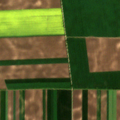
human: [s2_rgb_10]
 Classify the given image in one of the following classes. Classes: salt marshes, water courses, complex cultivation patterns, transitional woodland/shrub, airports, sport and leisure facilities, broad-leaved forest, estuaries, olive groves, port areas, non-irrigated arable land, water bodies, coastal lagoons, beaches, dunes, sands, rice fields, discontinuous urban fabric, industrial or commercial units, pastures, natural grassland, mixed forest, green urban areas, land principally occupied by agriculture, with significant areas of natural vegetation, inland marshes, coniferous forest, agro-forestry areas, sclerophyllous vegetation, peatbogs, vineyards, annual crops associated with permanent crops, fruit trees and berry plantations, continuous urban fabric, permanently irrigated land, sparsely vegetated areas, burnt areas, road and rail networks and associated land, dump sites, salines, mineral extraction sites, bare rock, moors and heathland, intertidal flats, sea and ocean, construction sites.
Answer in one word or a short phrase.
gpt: non-irrigated arable land